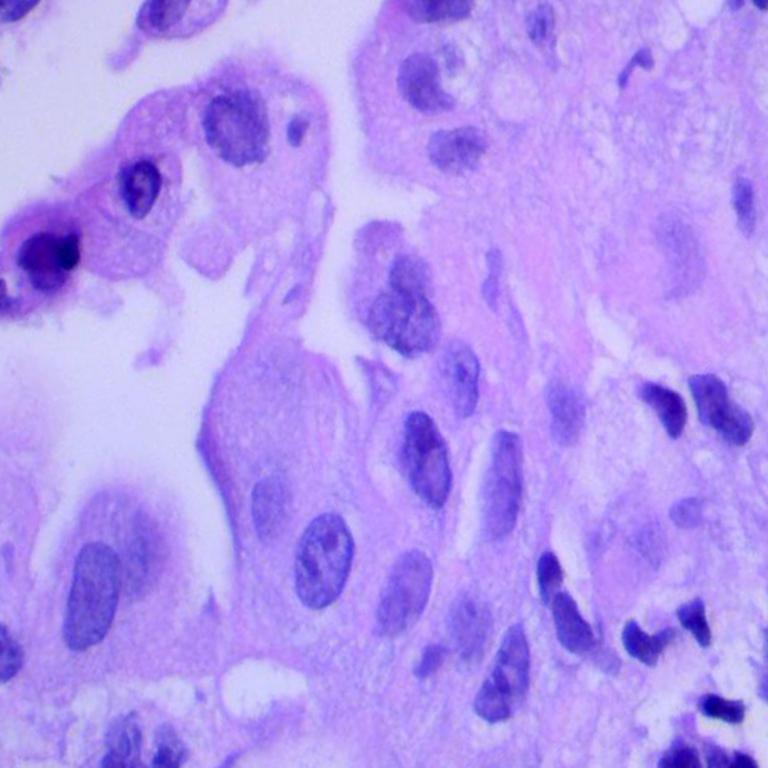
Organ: lung
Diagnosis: adenocarcinomas